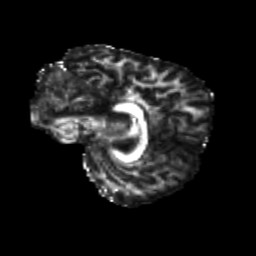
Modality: FA
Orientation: sagittal
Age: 11
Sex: female
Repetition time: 9.512 s
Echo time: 0.089 s